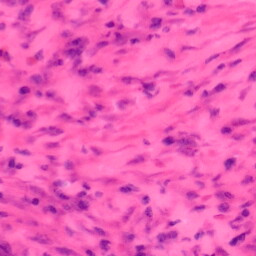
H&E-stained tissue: Colon